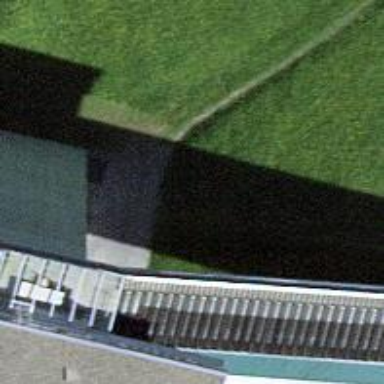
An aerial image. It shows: Path leading through building passage tunnel.